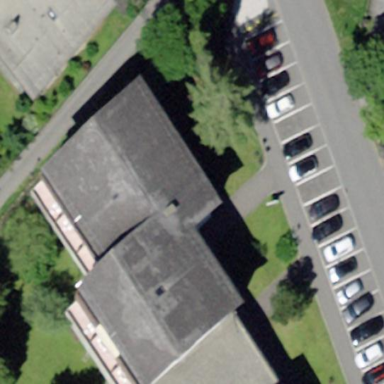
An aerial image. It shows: Part of building is shown in the image.